Question: I've been working on this manifest.json file and I got this error. I don't know what to do. I should be very happy if somebody can explain what should I do to fix it, please.<URL>
When you want to see the picture of code(error message)just click on the text and you are gonna be able to see it. Thank you so much.[
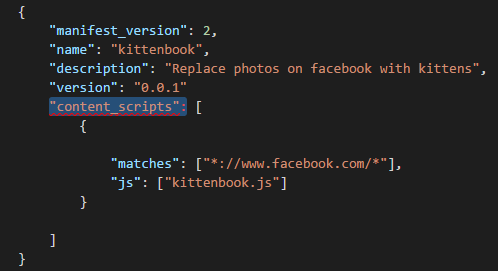
Answer: You are missing a comma after
'''
"version": "0.0.1"
'''